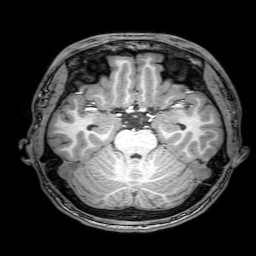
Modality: T1w
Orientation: coronal
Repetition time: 0.00828 s
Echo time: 0.00388 s